Question: Good day!
I am doing a game in Java. My menu button includes New Game, HighScore, About and Quit.
But before the user can proceed to the main game, he needs to type his name first. I used this code as follows:
'''
private void btnNewGameMouseClicked(java.awt.event.MouseEvent evt) {
Player p1 = new Player();
this.setVisible(false); // I must replace this code
p1.setVisible(true);
}
'''
My problem is, I don't want to make the main menu hidden. I want it to freeze and cannot be accessed when the player name is being asked.
My Main menu frame is bigger than the player frame.. Of course, I can just delete the code 'this.setVisible(false)' but the problem is I can still access the main menu when clicked... I want the main menu to freeze and cannot be accessed when the player frame pops up.. (See image below) Please help me. Thank you.

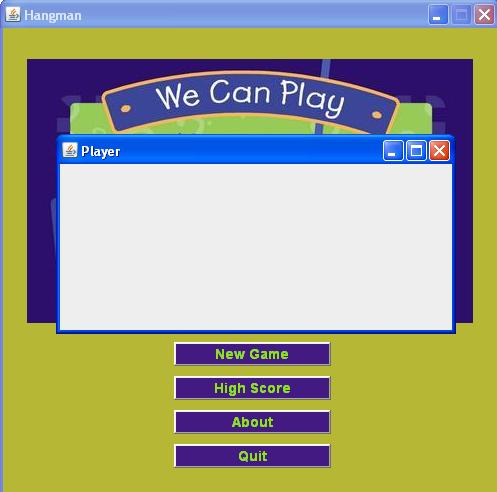
Answer: What you want to do is make your player frame a . You would want to make it a subclass of <URL> rather than 'JFrame' or whatever you're using and set it to be modal either using its 'setModal' method or with one of 'JDialog''s constructors. For example:
'''
public Player(JFrame owner) {
super(owner, true); // makes the dialog modal
// ...
}
'''
Then you could create the dialog from the main frame like:
'''
Player p1 = new Player(this);
'''
When you call 'p1.setVisible(true)', the main frame will be blocked and unclickable.